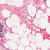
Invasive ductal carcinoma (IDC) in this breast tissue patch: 0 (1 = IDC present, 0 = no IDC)